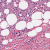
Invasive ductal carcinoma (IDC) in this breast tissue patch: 1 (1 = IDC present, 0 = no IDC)